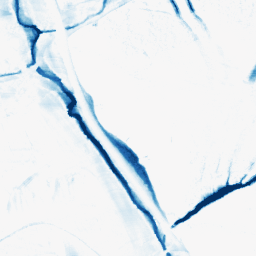
Category: morphological
Decomposition family: morphological_ellipse
Decomposition parameters: operation: closing
width: 10
height: 30
Upsampling method: lanczos
Upsampling parameters: scale: 2
Upsampling scale: 2